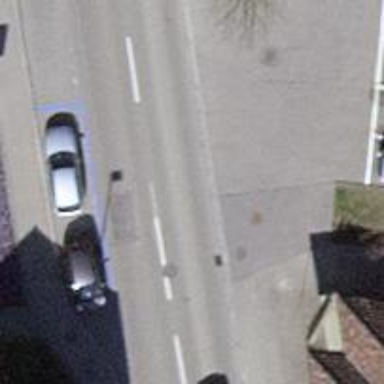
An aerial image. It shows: Unmarked crossing on the road.